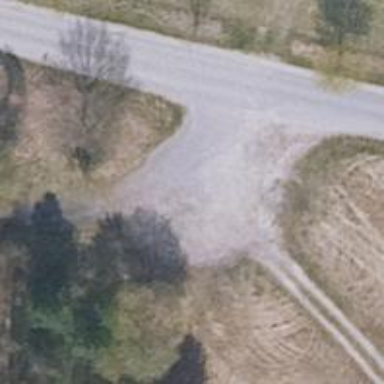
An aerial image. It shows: Track road with grade4 tracktype.